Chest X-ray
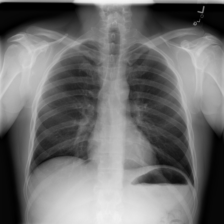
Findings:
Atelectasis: negative
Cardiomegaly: negative
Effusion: negative
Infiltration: negative
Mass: negative
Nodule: negative
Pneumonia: negative
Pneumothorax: negative
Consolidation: negative
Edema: negative
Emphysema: negative
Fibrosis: negative
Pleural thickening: negative
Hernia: negative